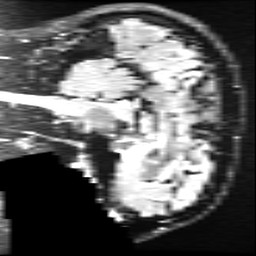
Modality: FLAIR
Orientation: sagittal
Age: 32
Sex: male
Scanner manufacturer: ge
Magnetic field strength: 3 T
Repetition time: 11 s
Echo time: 0.1497 s